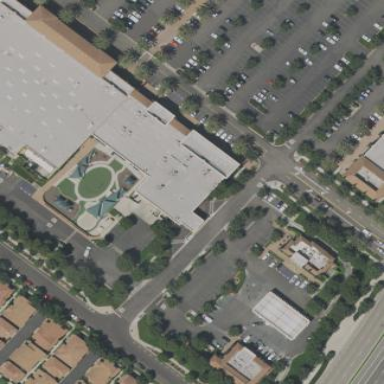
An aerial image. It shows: Commercial building.